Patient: sex F, age 26
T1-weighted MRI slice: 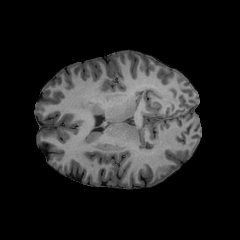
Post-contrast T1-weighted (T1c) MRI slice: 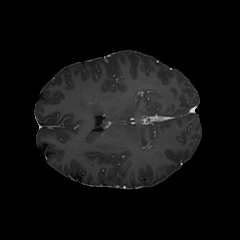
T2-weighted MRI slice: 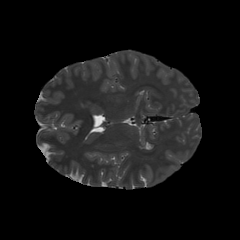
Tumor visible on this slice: no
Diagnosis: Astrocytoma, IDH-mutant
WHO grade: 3